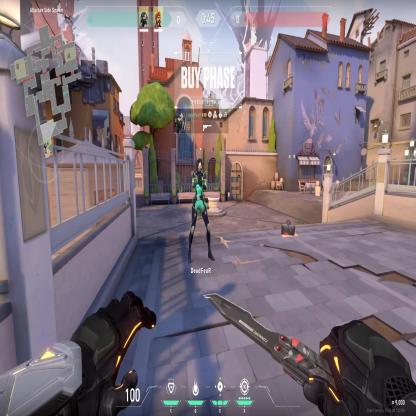
Label: dropped spike ; teammate